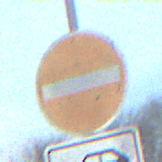
Verkehrszeichen: VerbotDerEinfahrt
Zusatzzeichen unten: MehrspurigeFahrzeugeFrei1
Umgebung: Outdoor, RoadRail
Tageszeit: SunriseSunset
Wetter: PartlyCloudy
Licht: Natural
Jahreszeit: NotSpecified
Kontrast: LowContrast